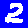
Digit: 2